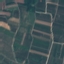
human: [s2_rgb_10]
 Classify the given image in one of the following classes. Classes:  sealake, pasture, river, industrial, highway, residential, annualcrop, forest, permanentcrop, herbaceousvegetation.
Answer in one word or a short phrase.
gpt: PermanentCrop